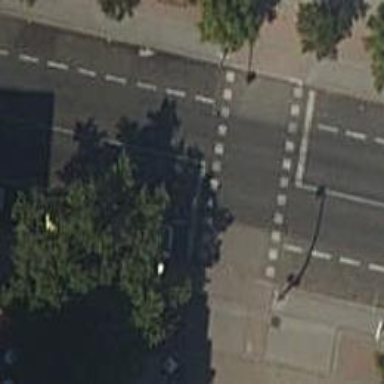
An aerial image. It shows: Road crossing with traffic signals.